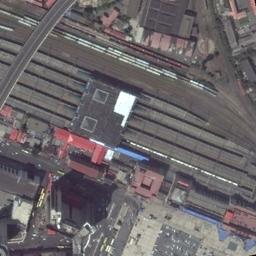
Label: railway_station